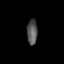
Tissue: prostate
Cell type: T cells
Senescence score: 0.6916
Nuclear area (px): 252
Mean DAPI intensity: 86.933